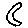
Label: moon